Current action and preconditions to check: trajectory_clear

Your task: For each precondition in the list above, predict whether it will hold at this action.

Consider the current scene as observed from the mobile robot's camera, and analyze the predicted future states of all dynamic agents (e.g., people, animals, vehicles, or any moving entities) within the NEXT SECOND.

IMPORTANT: Only answer "very likely" if you are absolutely certain—based on strong, clear evidence—that a dynamic agent will violate the precondition in the predicted future state. Do NOT answer "very likely" for unlikely, ambiguous, or low-probability risks.

Ask yourself for each precondition: Is there a high probability, with clear and convincing evidence, that the predicted future states of any dynamic agent will interfere with the predicted future state of the currently executing action within the NEXT SECOND, causing that precondition to fail?

Assess the risk level based on these predictions. Use "likely" or "very likely" if motions create a clear risk of interference.

Use "neutral" or "improbable" if agents are nearby but their predicted paths are clearly diverging or non-conflicting.

Failure Risk Categories: "very improbable", "improbable", "neutral", "likely", "very likely"

Answer Format: Output ONLY the probability_of_failure value from these categories: "very improbable", "improbable", "neutral", "likely", "very likely"

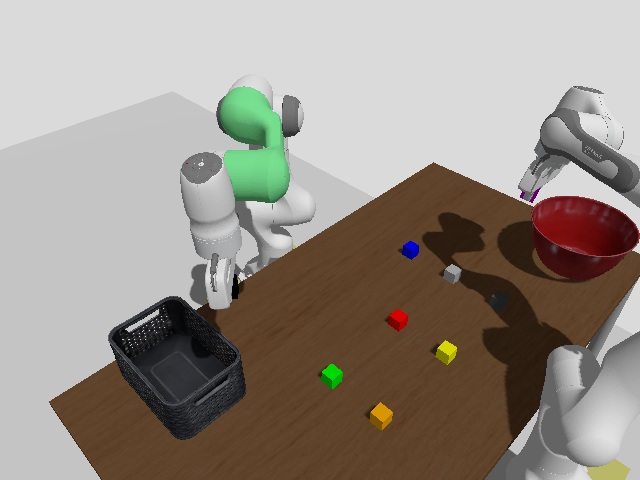

Answer: very improbable